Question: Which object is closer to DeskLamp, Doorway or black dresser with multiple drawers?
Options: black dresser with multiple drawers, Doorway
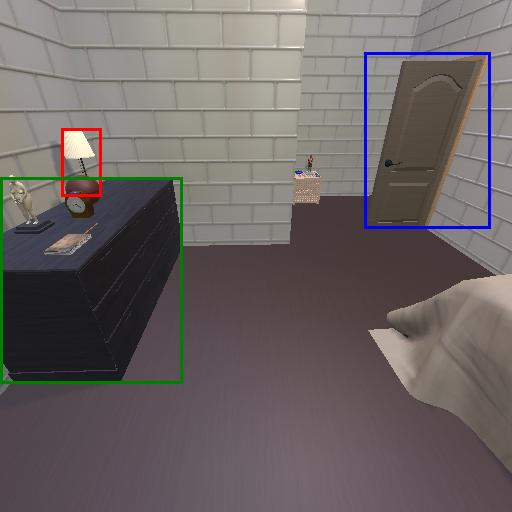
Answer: black dresser with multiple drawers